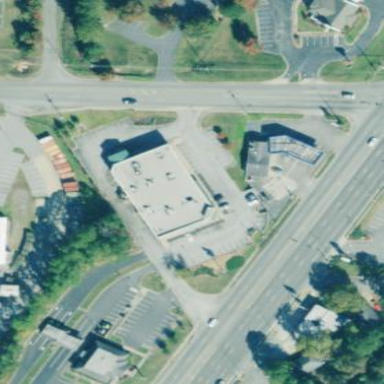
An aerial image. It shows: Retail building.